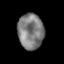
Tissue: prostate
Cell type: T cells
Senescence score: 0.3602
Nuclear area (px): 899
Mean DAPI intensity: 125.397